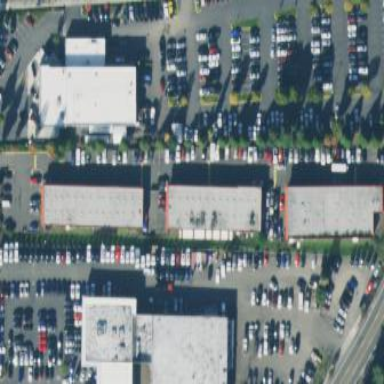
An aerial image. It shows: Car shop within retail area.